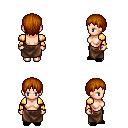
a pixel art fantasy rpg character, female body template, human, light skin, gold arm armor, robe skirt, brunette plain hairstyle, bracelets, black slippers, four views (front, back, left, right), 2x2 character sprite sheet, small pixel art, hard edges, no anti-aliasing